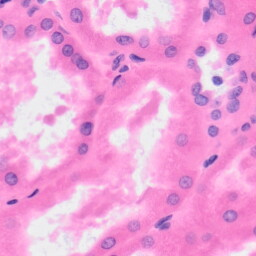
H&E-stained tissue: Kidney